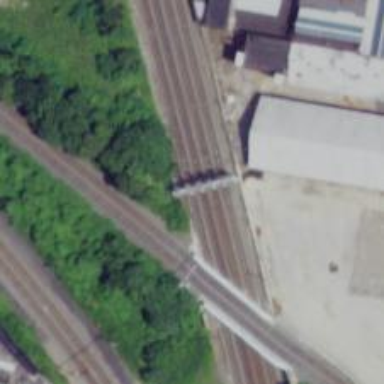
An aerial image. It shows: Railway signal.